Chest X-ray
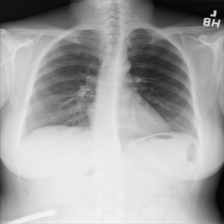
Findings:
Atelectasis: negative
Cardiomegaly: negative
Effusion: negative
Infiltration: negative
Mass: negative
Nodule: negative
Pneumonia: negative
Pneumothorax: negative
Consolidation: negative
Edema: negative
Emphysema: negative
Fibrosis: negative
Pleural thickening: negative
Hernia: negative